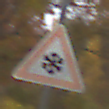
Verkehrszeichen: SchneeOderEisglaette
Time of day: Midday
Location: Outdoor (Nature)
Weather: Overcast
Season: Autumn
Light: Natural